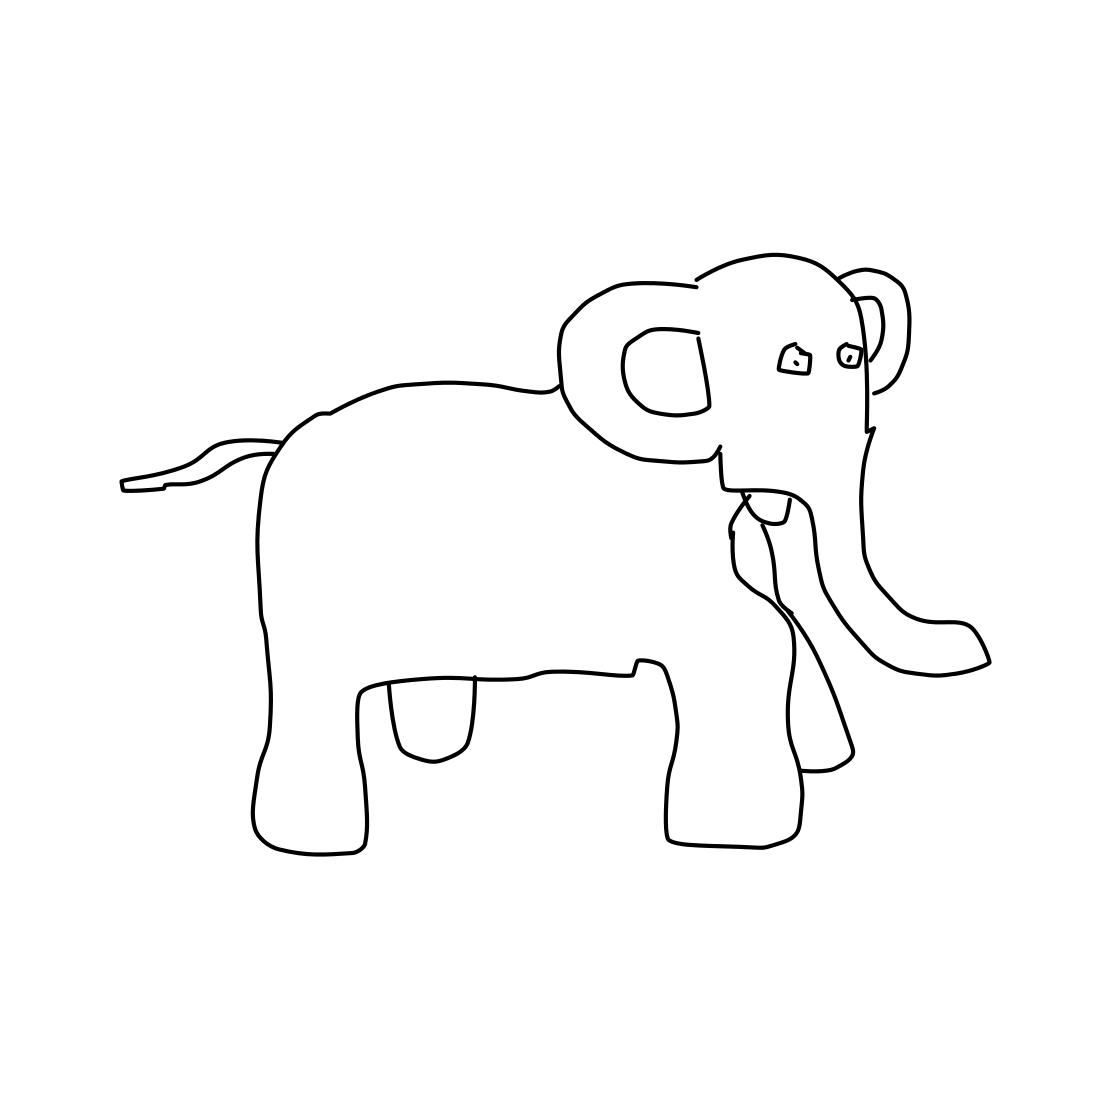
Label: elephant